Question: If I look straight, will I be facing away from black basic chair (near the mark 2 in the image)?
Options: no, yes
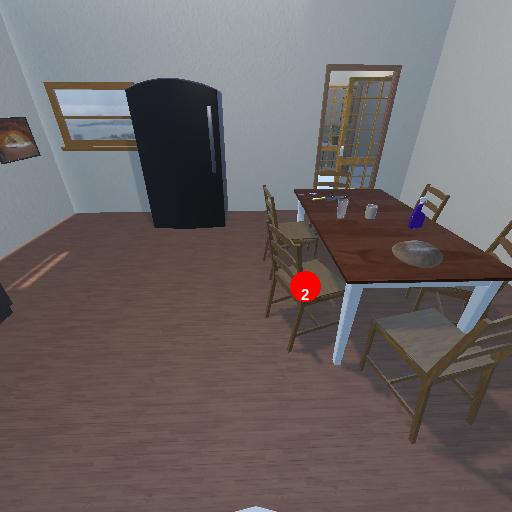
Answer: no